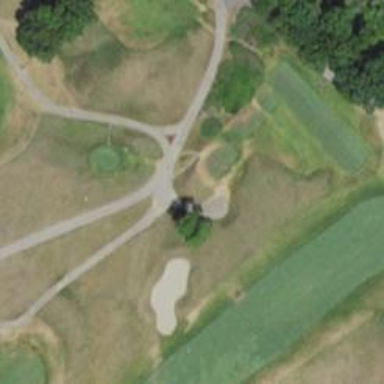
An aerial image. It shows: Pathway for golfing.